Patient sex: M
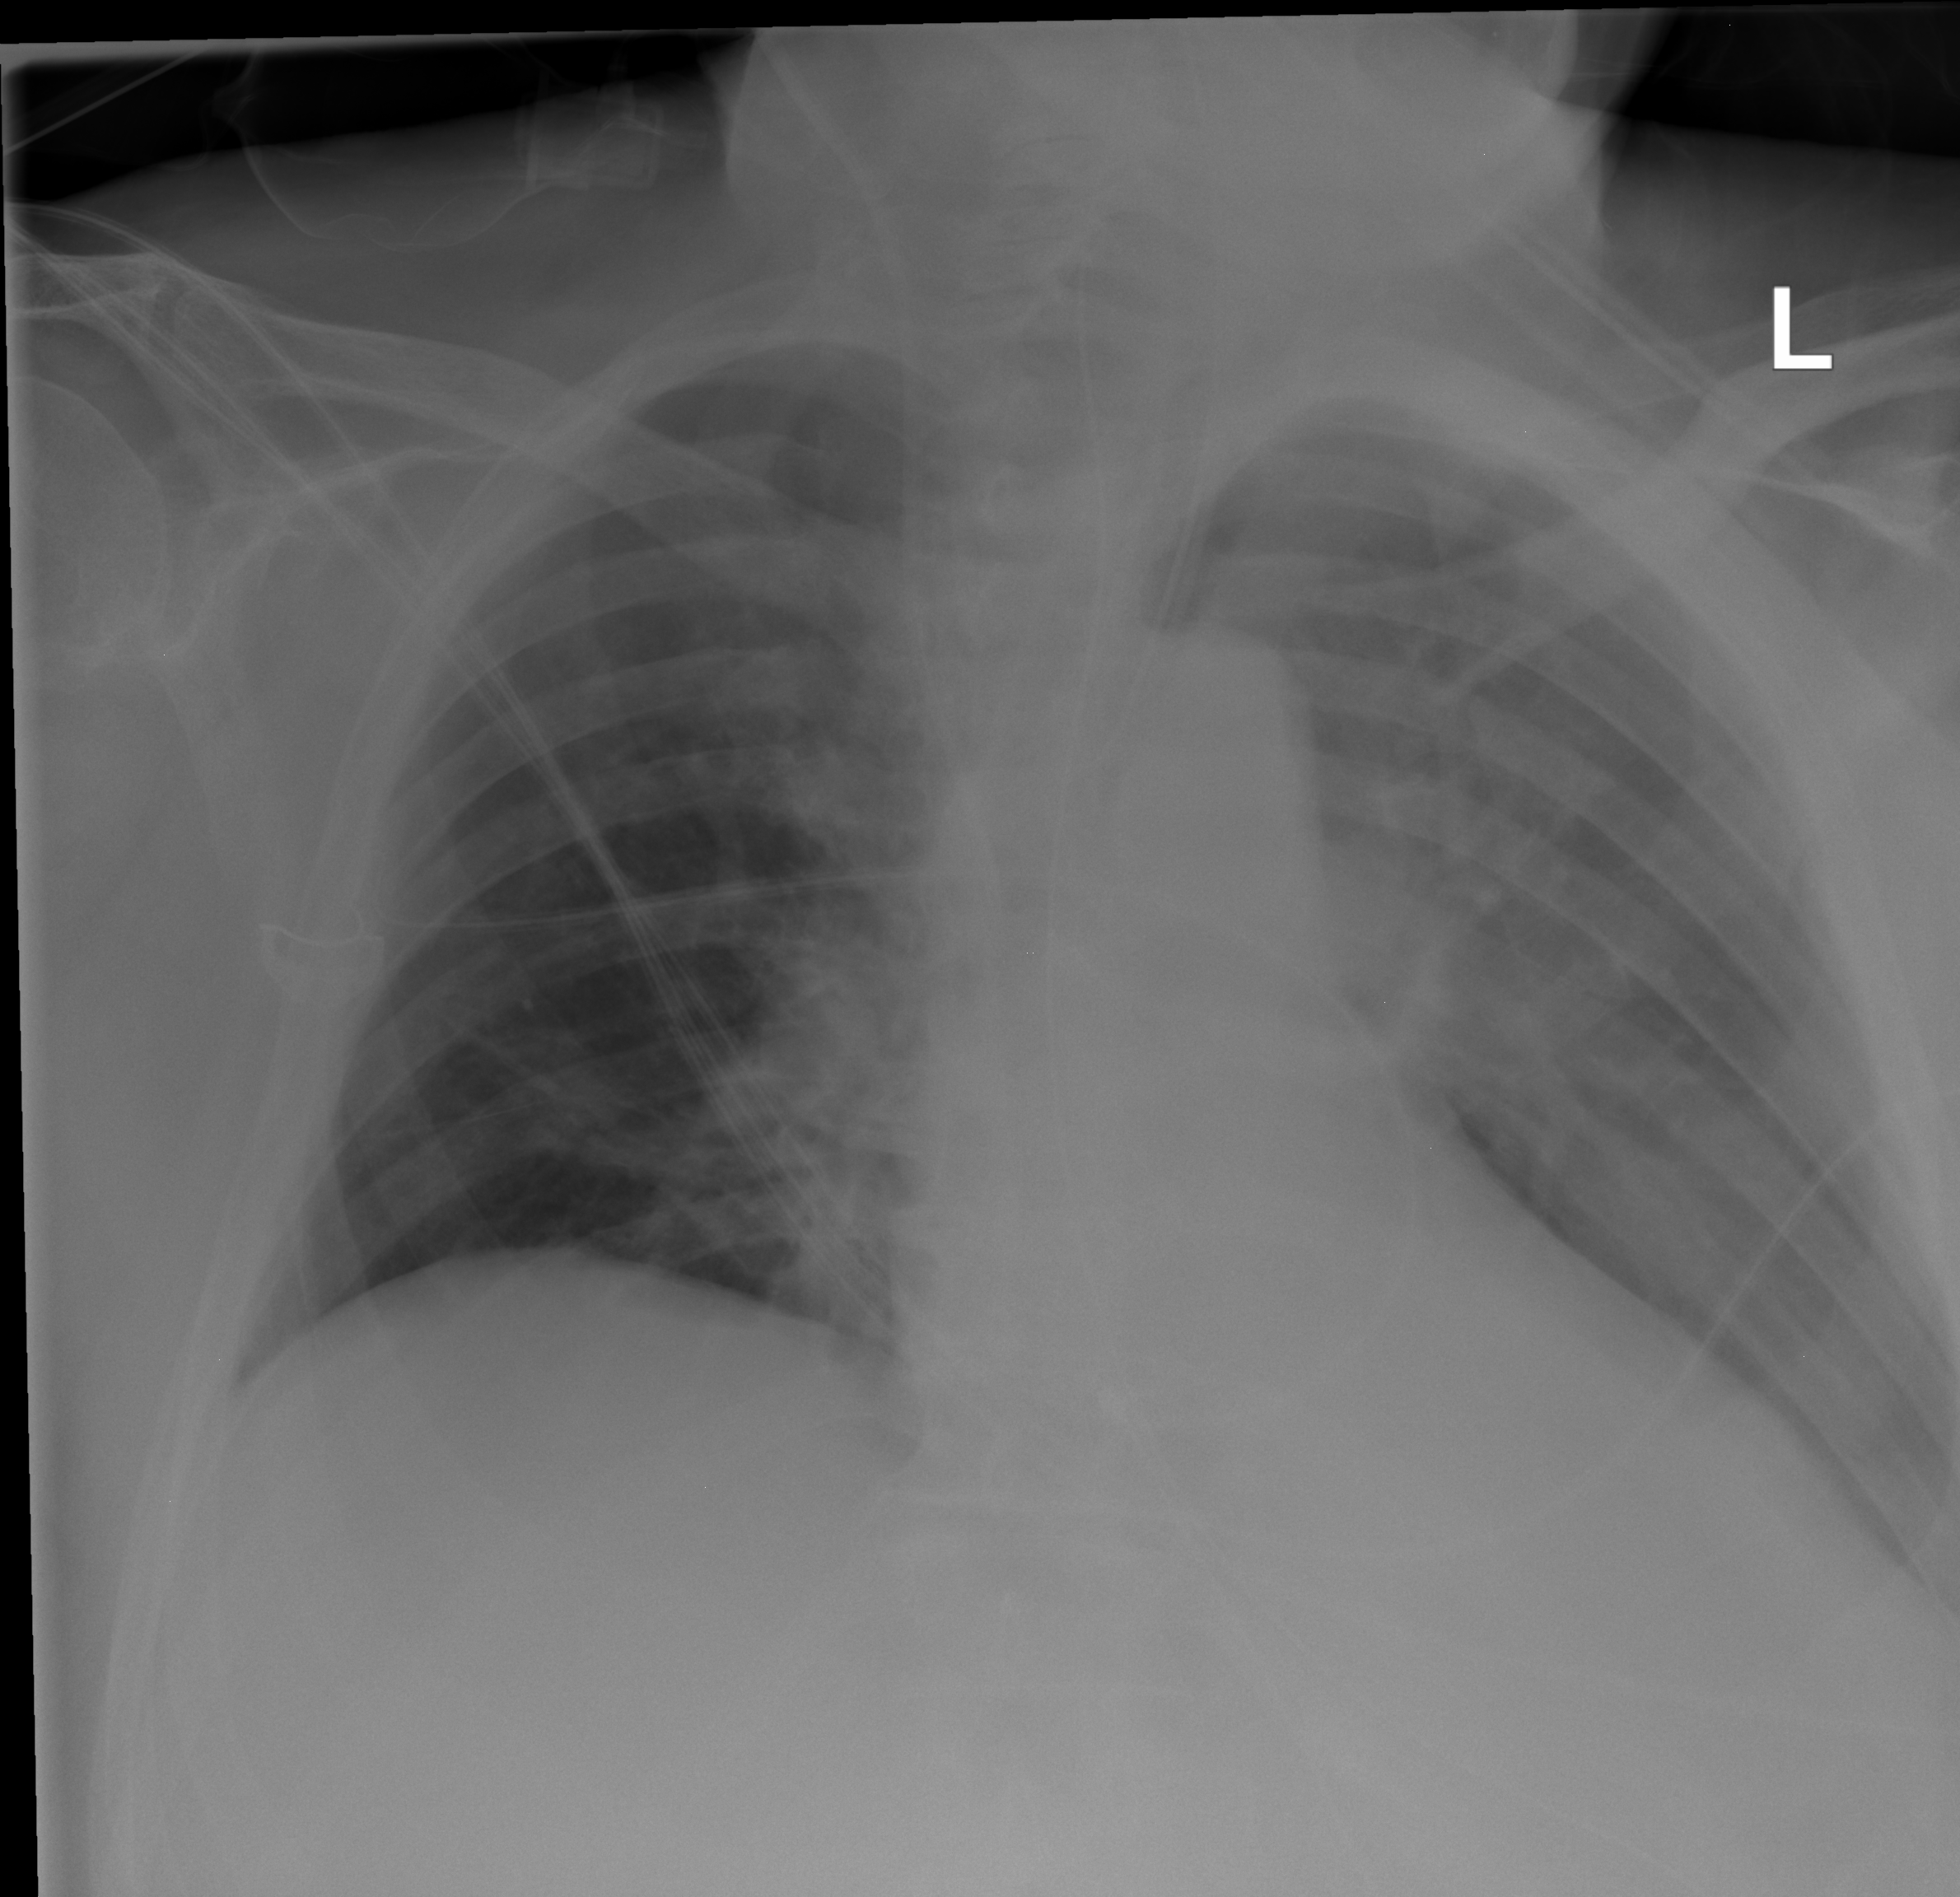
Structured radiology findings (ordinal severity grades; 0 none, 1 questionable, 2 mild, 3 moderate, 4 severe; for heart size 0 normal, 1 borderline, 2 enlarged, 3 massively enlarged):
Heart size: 2
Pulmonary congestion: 0
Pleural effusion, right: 0
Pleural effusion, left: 2
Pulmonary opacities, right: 0
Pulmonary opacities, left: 0
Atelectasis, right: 0
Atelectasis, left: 0